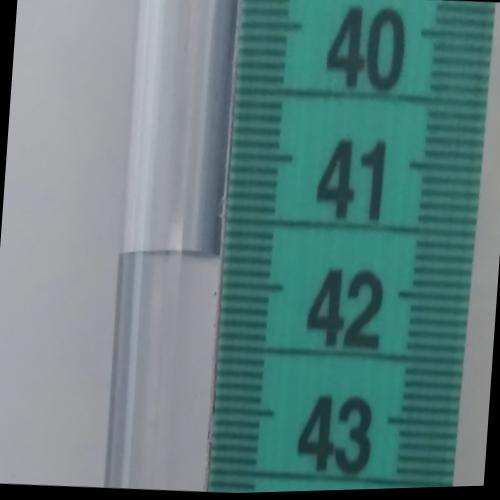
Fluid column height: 41.8 cm